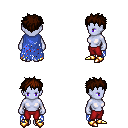
a pixel art fantasy rpg character, female body template, dark elf, purple skin, blue tattered cape, red pants, brown bedhead hairstyle, gold boots, four views (front, back, left, right), 2x2 character sprite sheet, small pixel art, hard edges, no anti-aliasing